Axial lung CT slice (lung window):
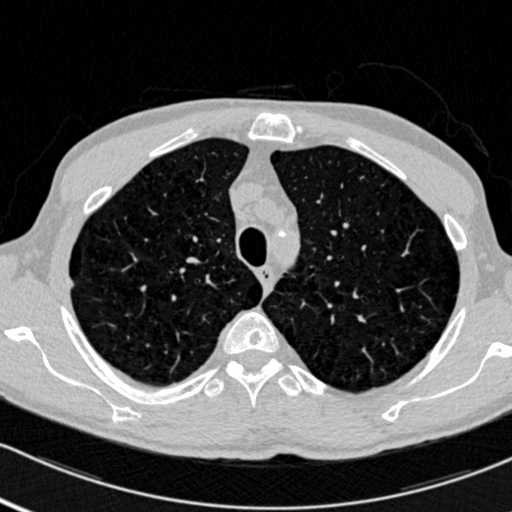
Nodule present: no